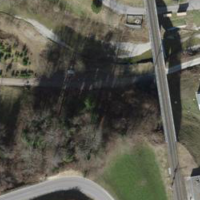
EUNIS habitat code: 24
Species observed at this site:
Epilobium hirsutum